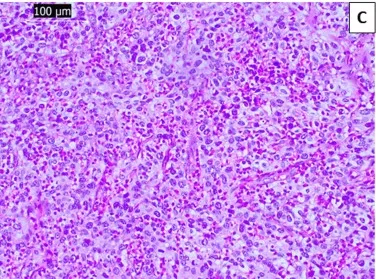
Histopathology of the cervical biopsy. Intervening vascularized stroma, H&E stain, original magnification 200x.
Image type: pathology (h&e)